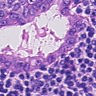
Metastatic tissue present: yes